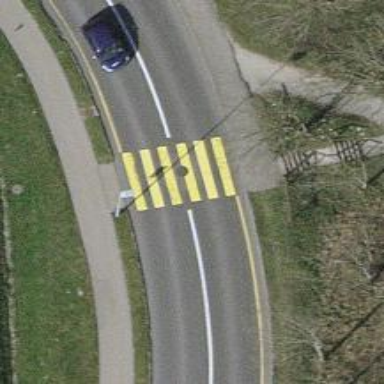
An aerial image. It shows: Uncontrolled zebra crossing on the road.